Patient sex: F
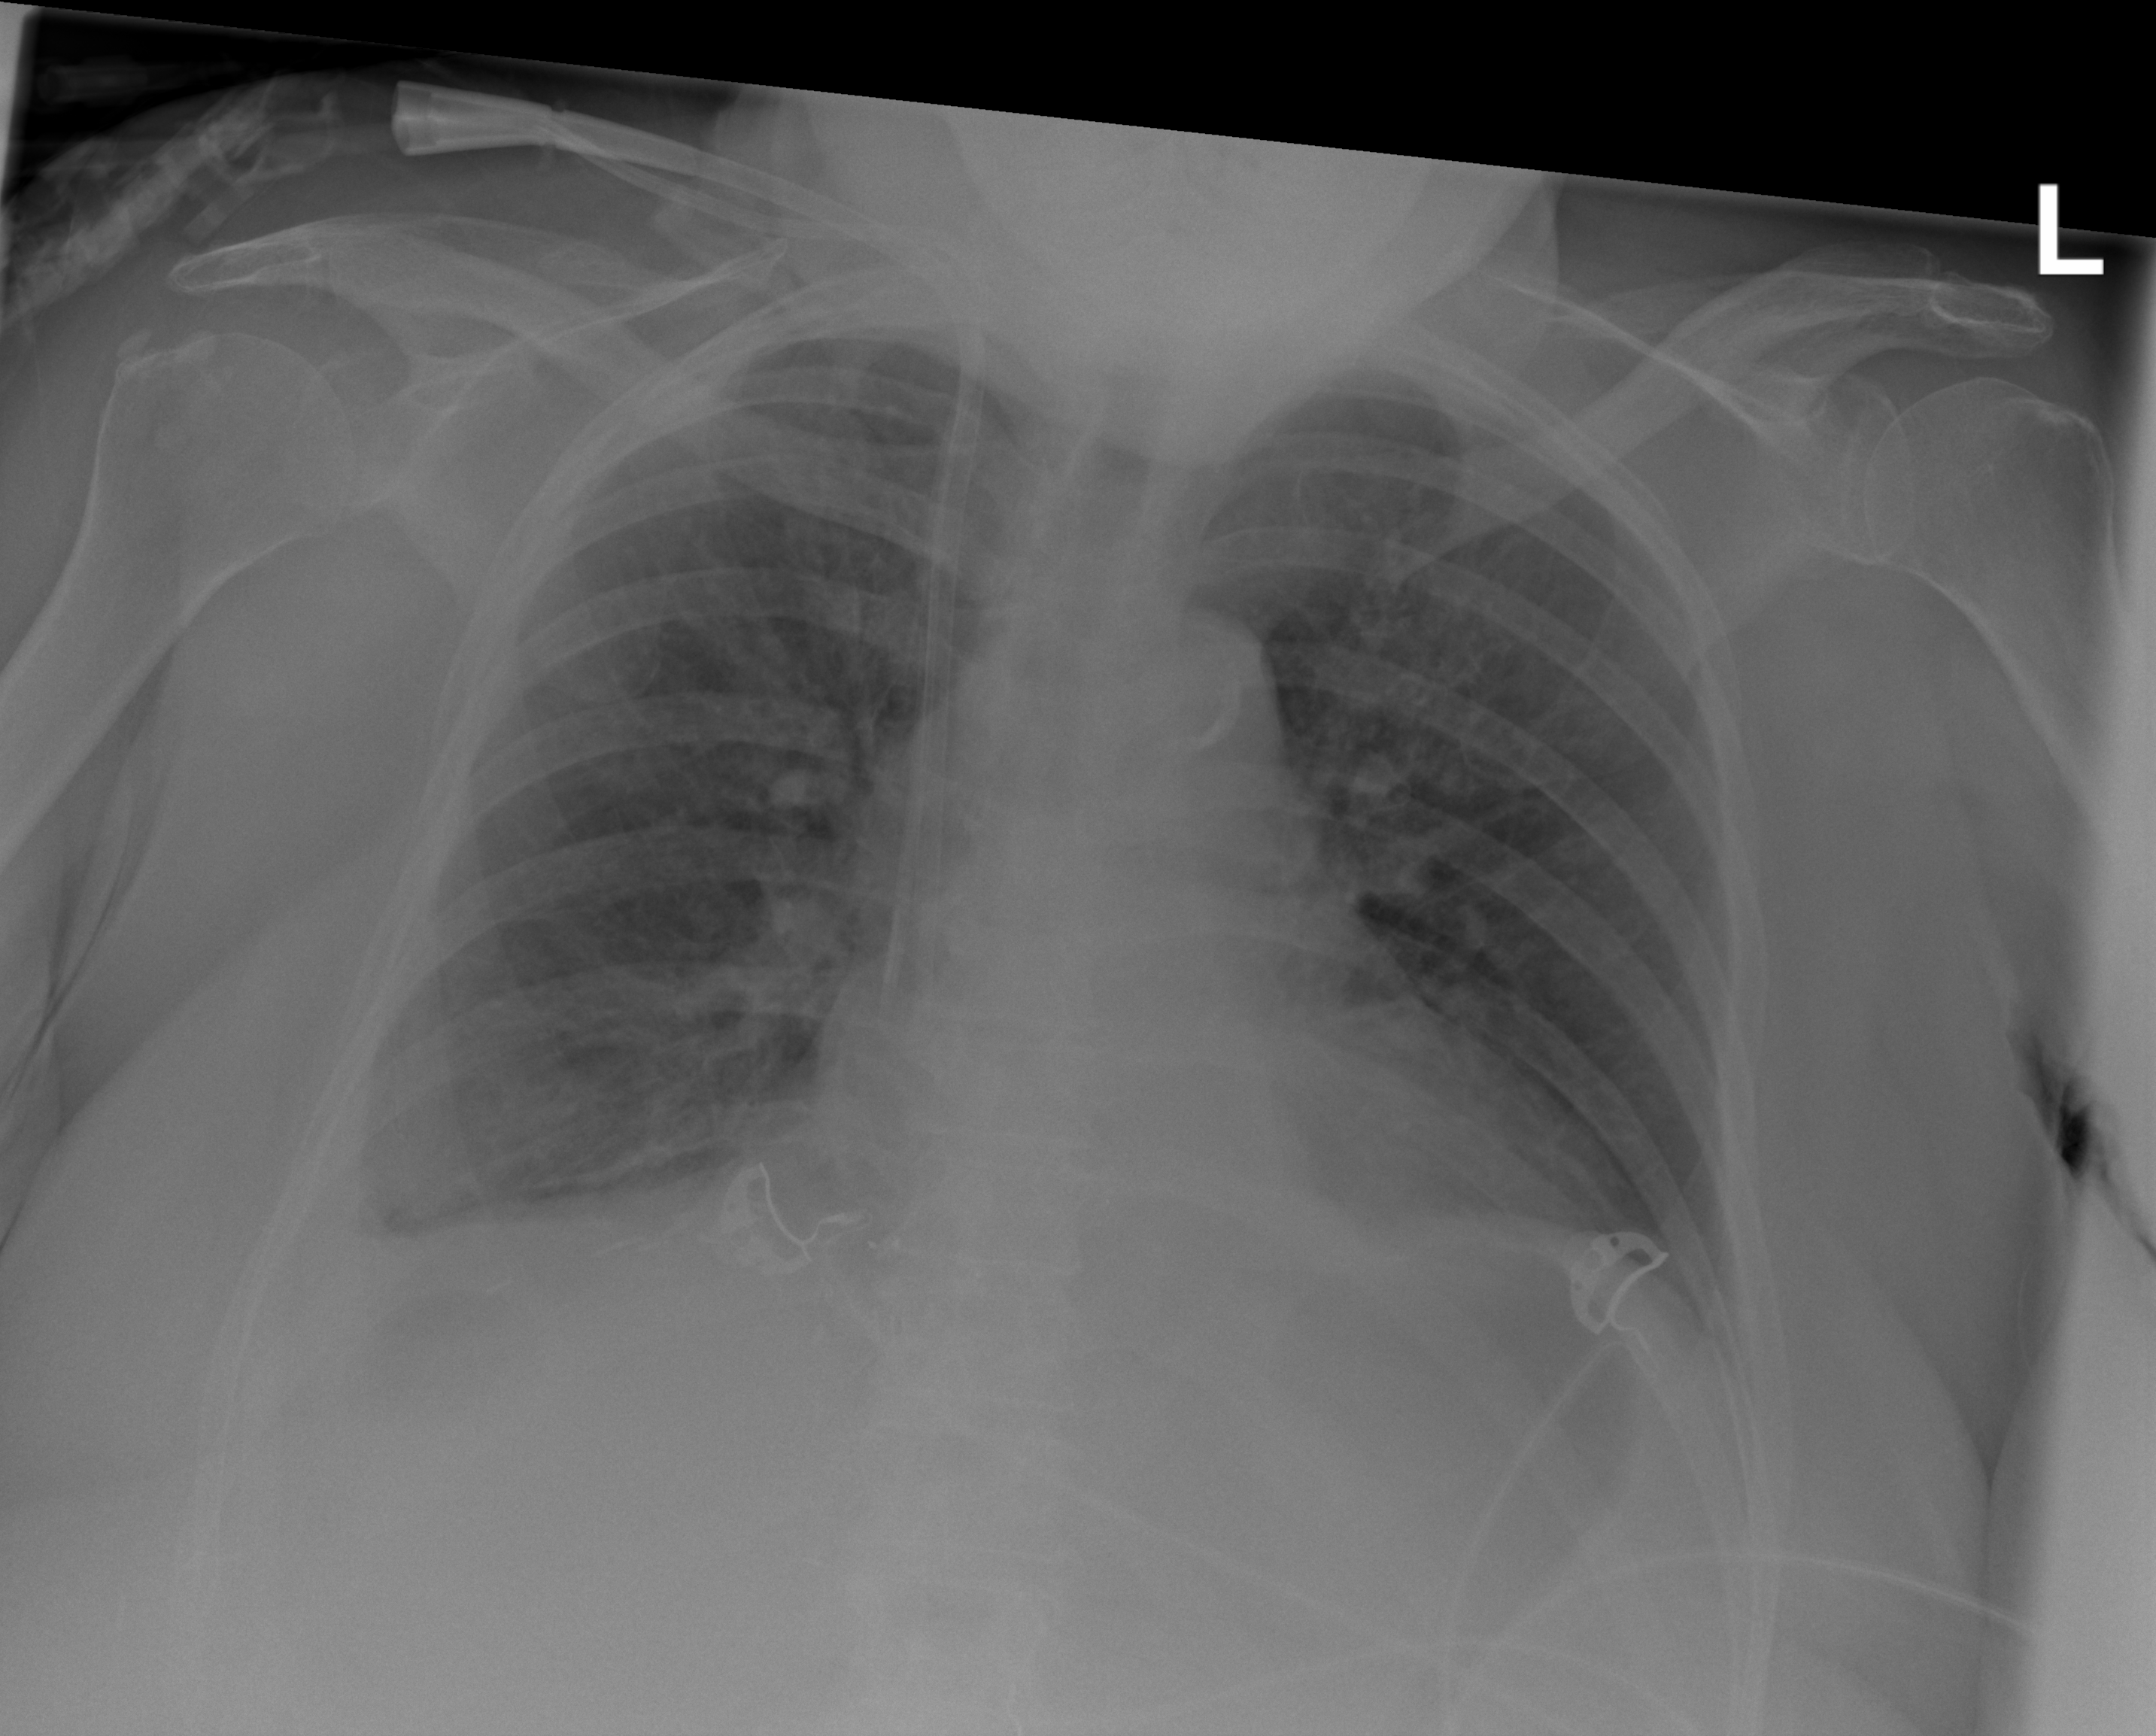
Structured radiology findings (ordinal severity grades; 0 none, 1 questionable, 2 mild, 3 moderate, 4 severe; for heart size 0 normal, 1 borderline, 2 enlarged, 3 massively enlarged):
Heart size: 0
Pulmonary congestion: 2
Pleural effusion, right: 2
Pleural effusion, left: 2
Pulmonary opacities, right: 0
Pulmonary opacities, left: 0
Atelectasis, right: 2
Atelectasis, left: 2